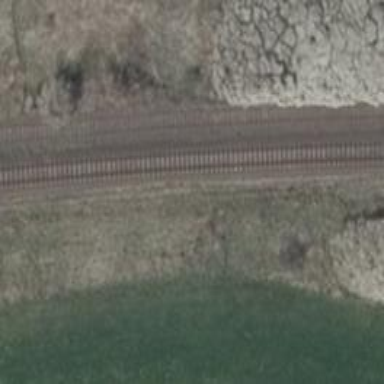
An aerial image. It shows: Railway signal.